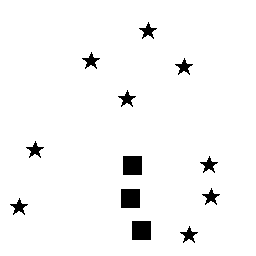
Squares: 3
Triangles: 0
Stars: 9
Total shapes: 12